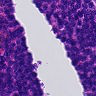
Metastatic tissue present: no